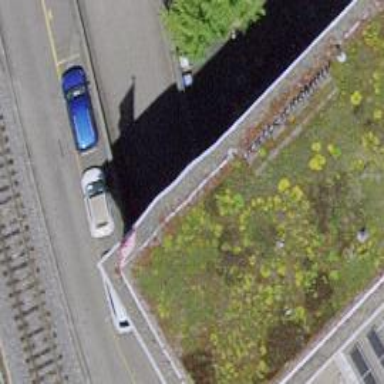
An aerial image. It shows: Parking entrance.